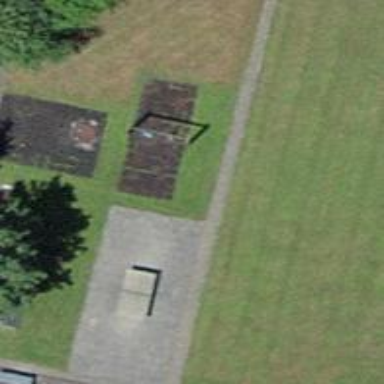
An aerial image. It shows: Playground area for leisure land.